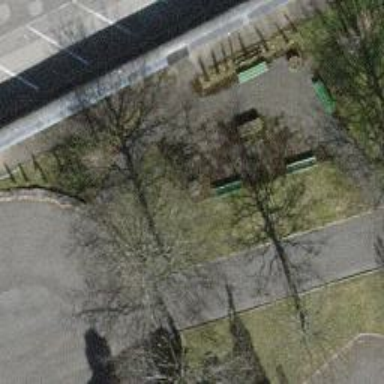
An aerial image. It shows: Bench.